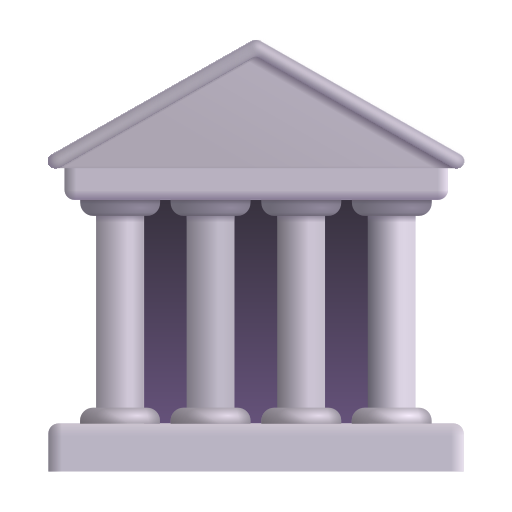
classical building color